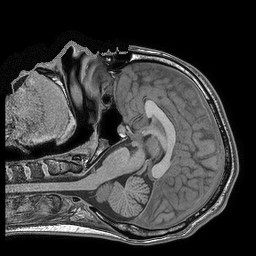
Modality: T1w
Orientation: coronal
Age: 20
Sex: male
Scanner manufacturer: philips
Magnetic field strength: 1.5 T
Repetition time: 6.647 s
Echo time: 2.996 s